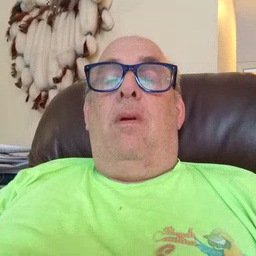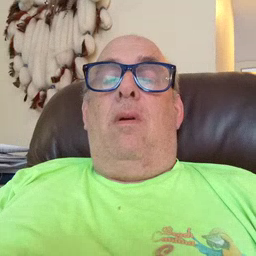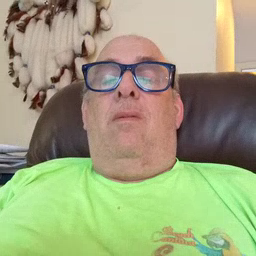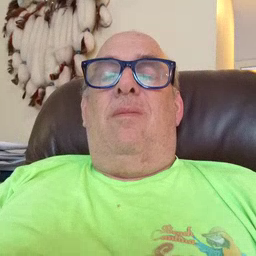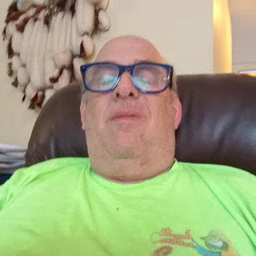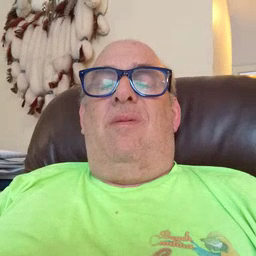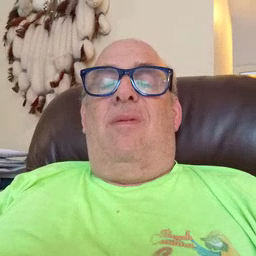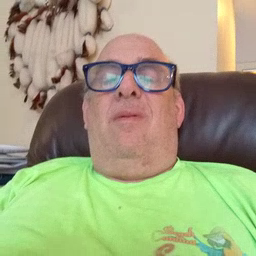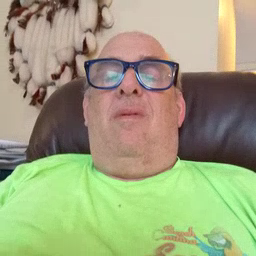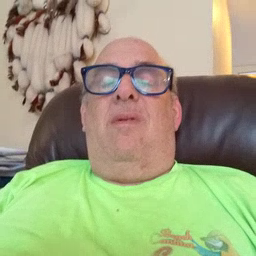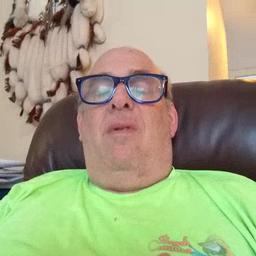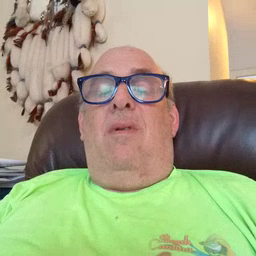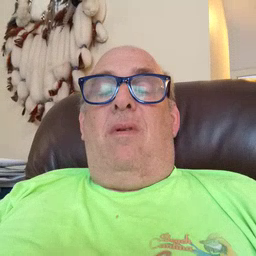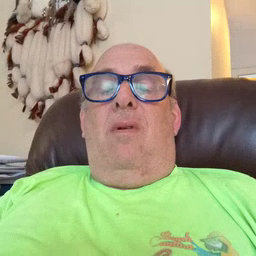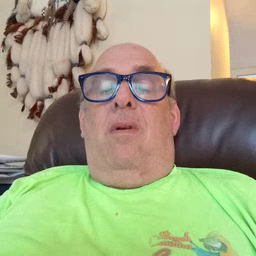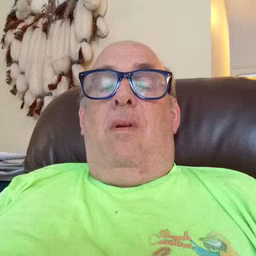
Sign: yucky